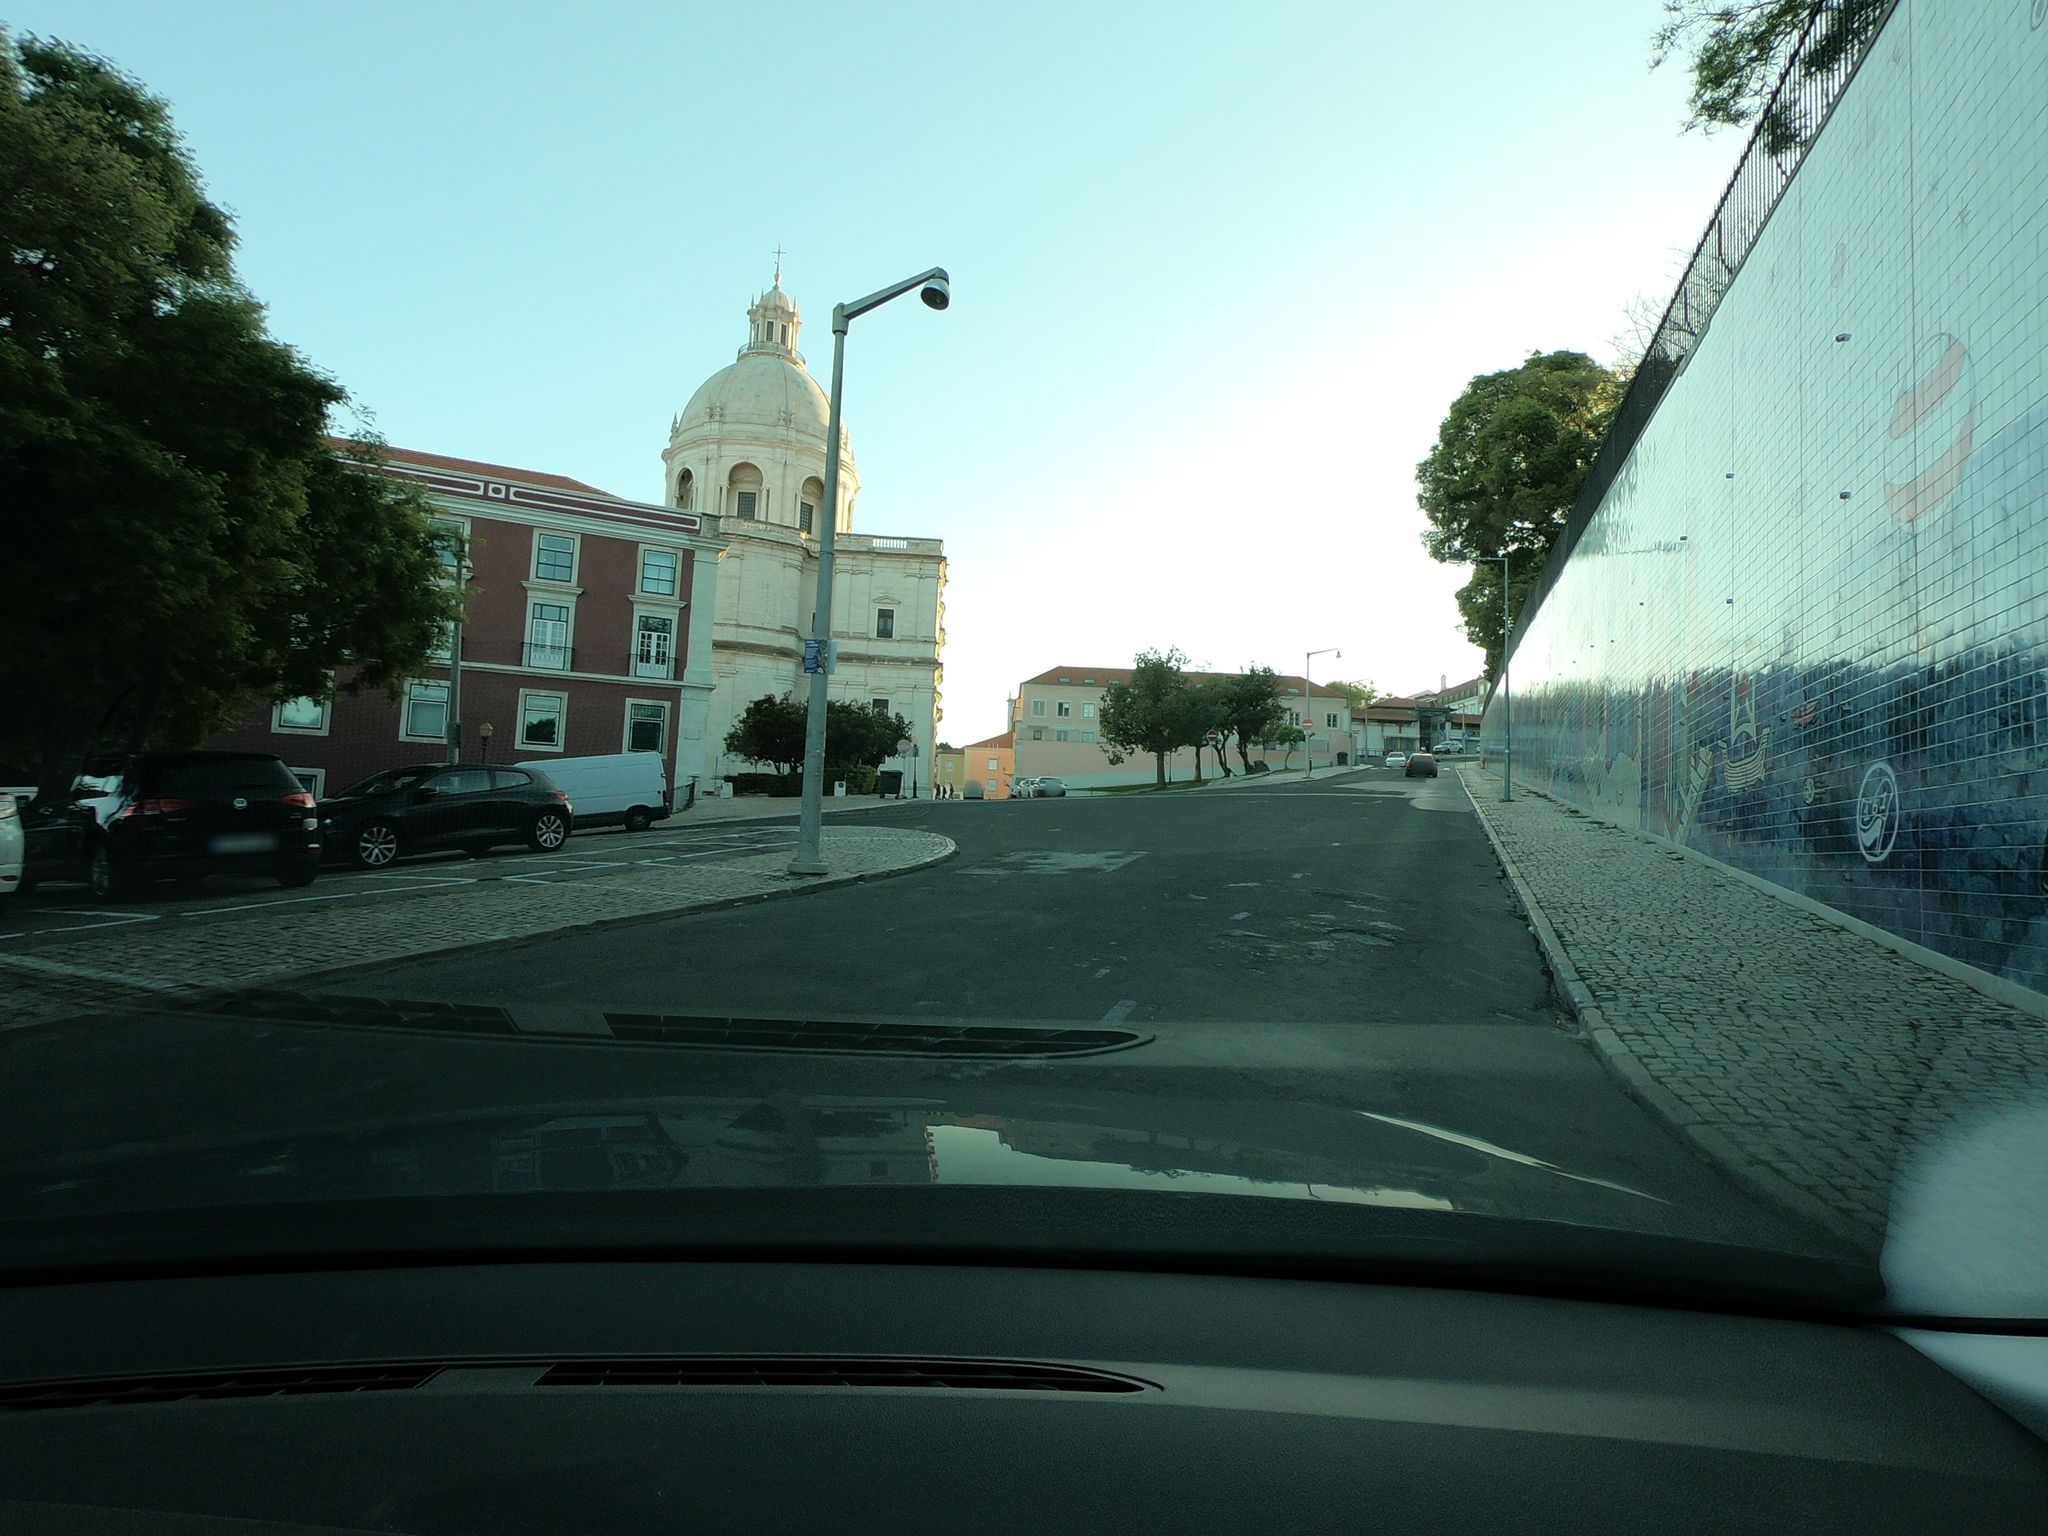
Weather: clear
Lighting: day
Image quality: good
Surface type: driving surface
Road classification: residential
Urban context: urban centre
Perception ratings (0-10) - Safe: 4.79, Lively: 7.08, Beautiful: 6.23, Boring: 3.32, Depressing: 5.1, Wealthy: 3.57